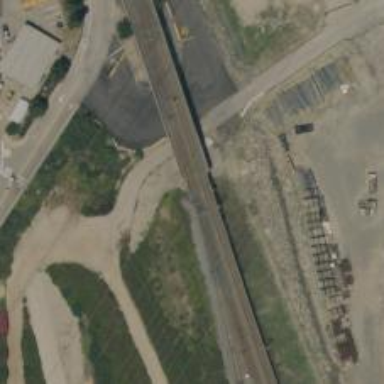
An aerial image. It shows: Bridge for light rail electrified with contact line.